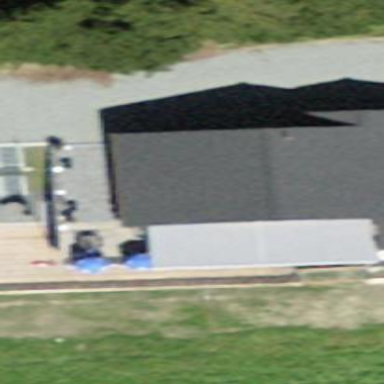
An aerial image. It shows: Restaurant in building.